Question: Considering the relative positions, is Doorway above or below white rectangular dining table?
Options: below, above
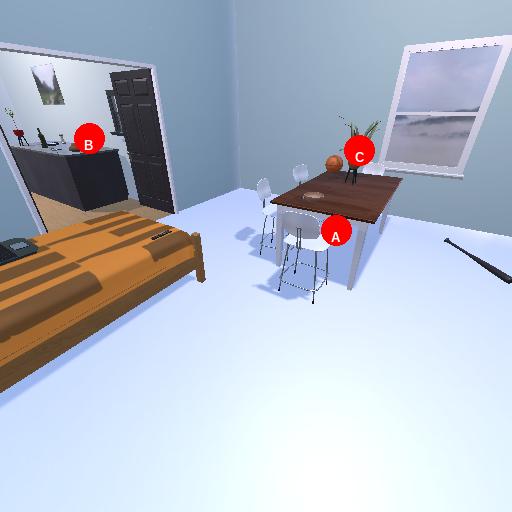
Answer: below